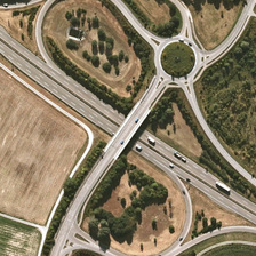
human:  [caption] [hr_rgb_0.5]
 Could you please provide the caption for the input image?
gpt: An eight-shaped viaduct that crosses three roads by rotation.

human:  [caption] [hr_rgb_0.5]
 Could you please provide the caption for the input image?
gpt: Eight-shaped viaduct, connecting the three roads at the rotary intersection.

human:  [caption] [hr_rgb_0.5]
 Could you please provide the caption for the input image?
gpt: The viaduct extends to the busy roads below and all the way to the traffic lines.

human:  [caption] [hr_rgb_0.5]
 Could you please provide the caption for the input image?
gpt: there is a viaduct is connected to three roads at a rotary intersection .

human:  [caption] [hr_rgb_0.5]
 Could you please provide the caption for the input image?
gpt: The viaduct extends to the bustling roads below and to the traffic circle.